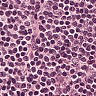
Metastatic tissue present: no